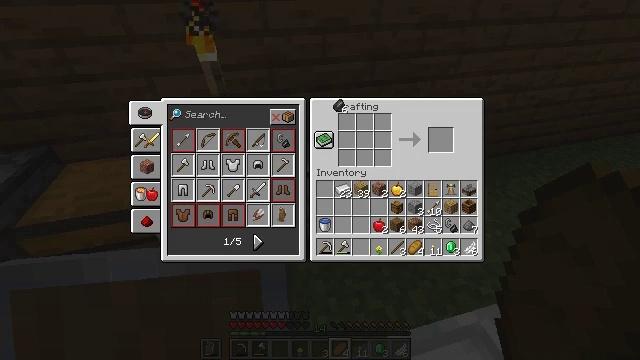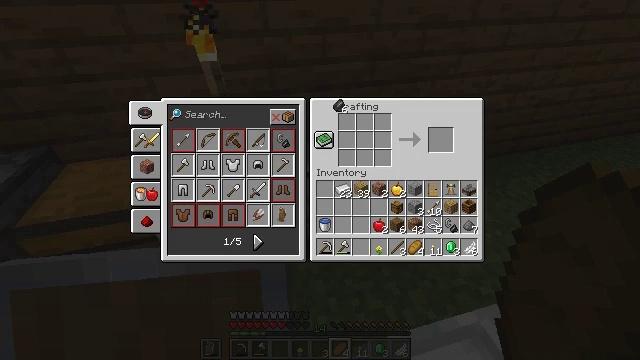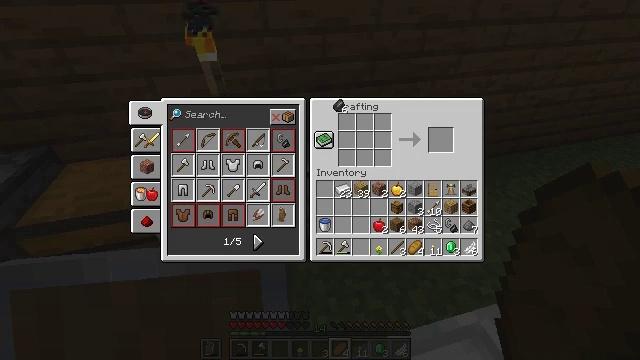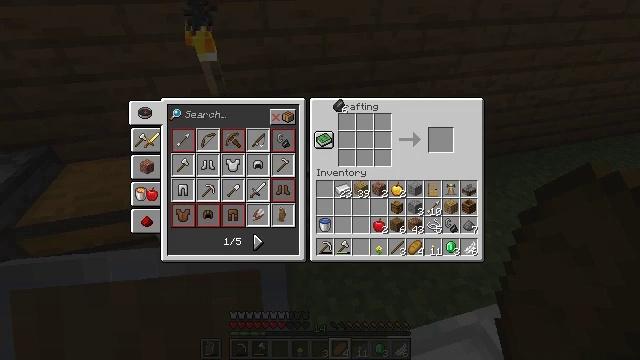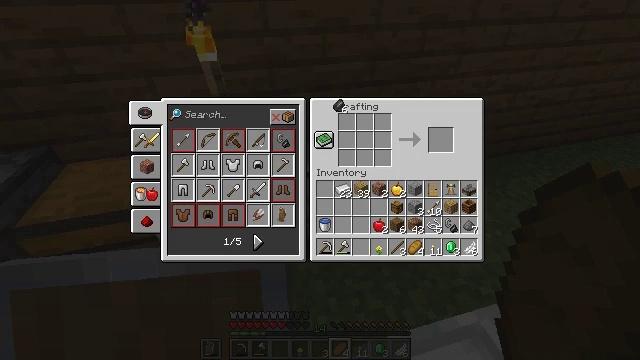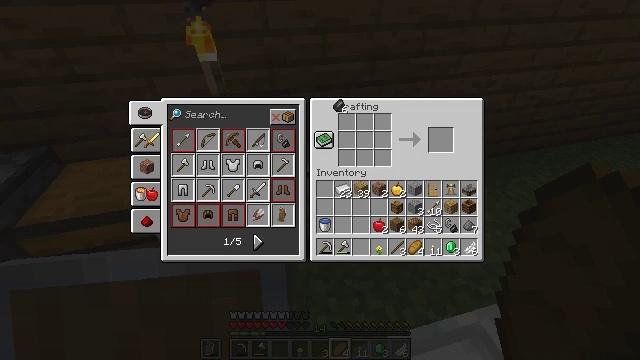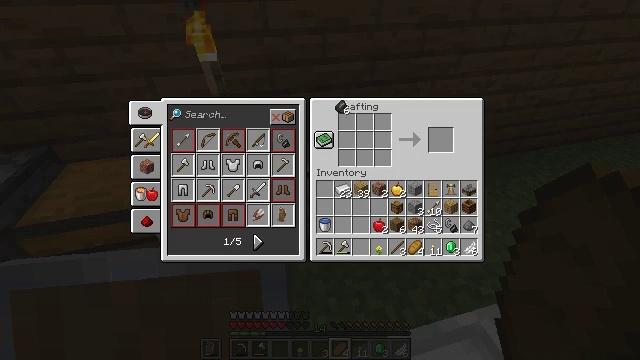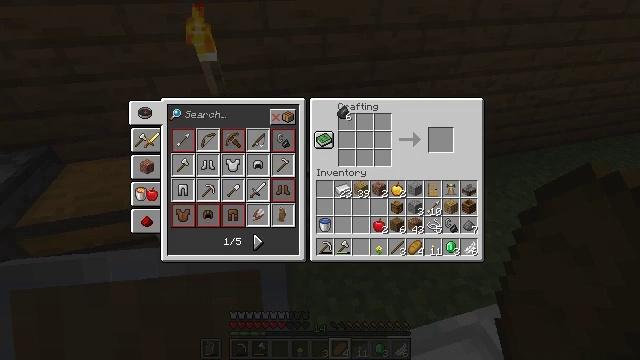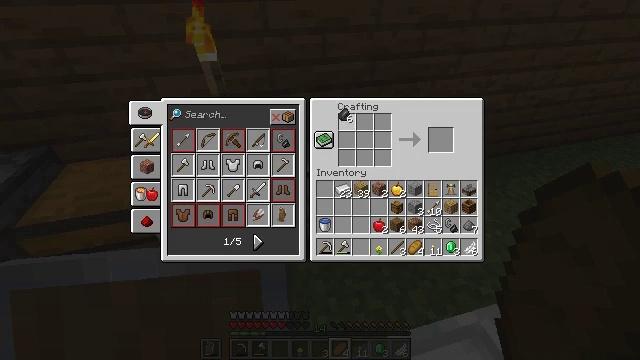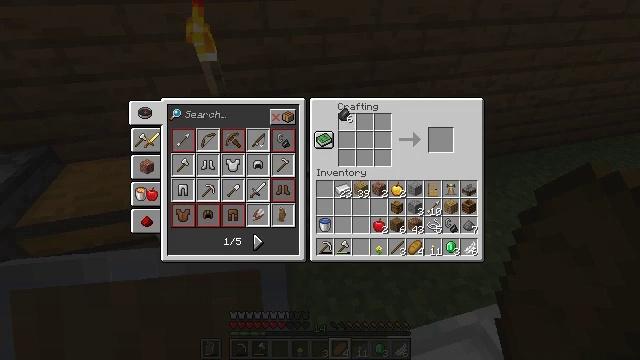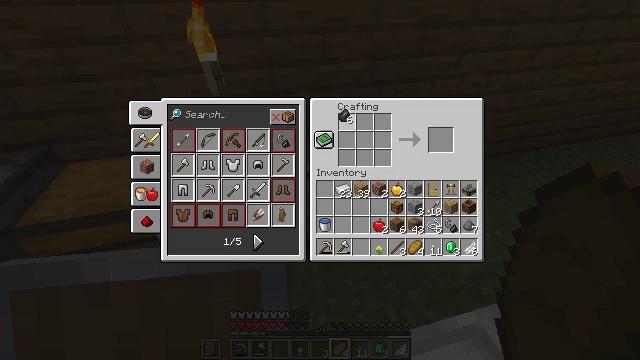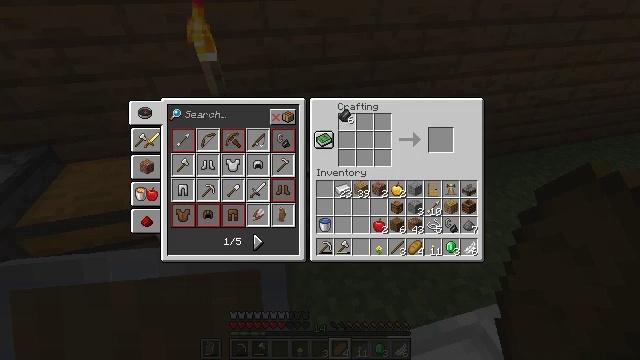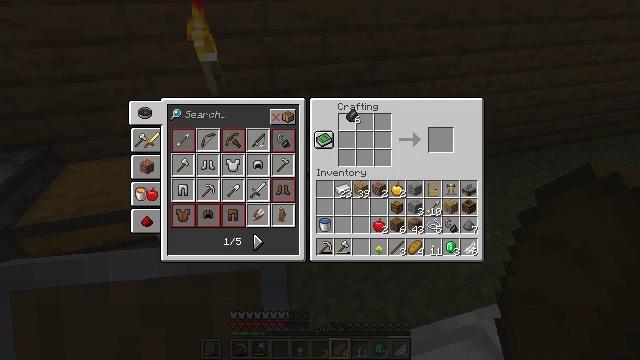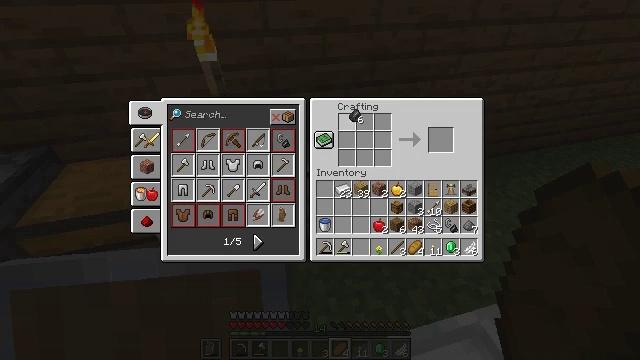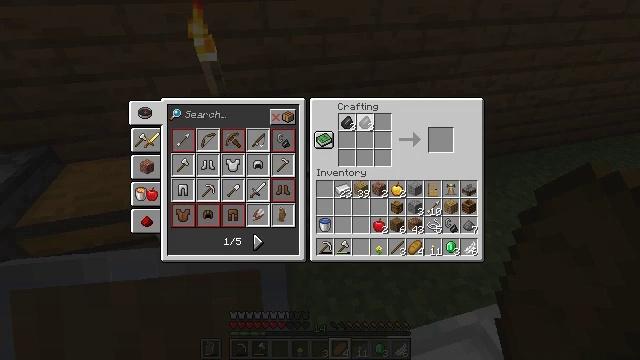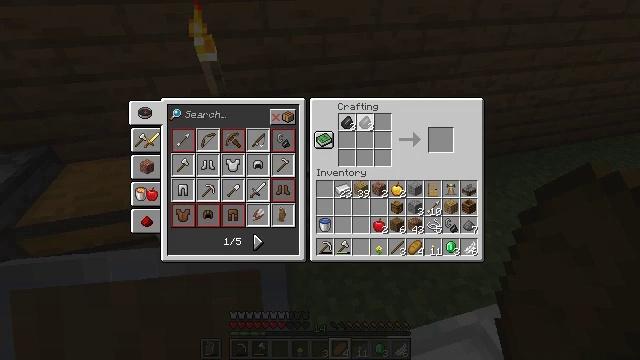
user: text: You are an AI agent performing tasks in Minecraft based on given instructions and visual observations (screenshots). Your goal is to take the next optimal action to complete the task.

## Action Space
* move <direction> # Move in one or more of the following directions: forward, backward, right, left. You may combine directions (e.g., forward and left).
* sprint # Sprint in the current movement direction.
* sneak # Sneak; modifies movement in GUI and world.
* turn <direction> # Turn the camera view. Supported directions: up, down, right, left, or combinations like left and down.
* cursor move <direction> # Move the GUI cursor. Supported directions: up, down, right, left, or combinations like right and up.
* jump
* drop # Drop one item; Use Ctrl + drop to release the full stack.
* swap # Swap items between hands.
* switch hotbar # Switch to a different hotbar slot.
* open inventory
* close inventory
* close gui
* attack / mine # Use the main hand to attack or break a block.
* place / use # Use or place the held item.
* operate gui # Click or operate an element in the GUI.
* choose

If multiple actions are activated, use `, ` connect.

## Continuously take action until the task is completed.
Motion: motion action
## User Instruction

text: Use the crafting table to make a fletching table.
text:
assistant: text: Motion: no_op
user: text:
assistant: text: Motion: no_op
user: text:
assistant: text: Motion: no_op
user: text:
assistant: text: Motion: no_op
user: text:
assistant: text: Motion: no_op
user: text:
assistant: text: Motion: no_op
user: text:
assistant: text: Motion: no_op
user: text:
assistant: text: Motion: no_op
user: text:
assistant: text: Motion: no_op
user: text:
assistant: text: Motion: operate gui
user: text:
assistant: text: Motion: operate gui
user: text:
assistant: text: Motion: operate gui
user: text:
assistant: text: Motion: operate gui
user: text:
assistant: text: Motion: operate gui
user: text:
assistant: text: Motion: operate gui
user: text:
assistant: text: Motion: operate gui
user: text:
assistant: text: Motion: operate gui
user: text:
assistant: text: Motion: operate gui
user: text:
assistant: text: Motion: no_op
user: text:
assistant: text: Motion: no_op
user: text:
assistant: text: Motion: cursor move down
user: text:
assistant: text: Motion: cursor move down
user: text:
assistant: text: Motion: cursor move down
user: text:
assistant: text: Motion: no_op
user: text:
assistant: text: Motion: no_op
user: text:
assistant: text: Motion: cursor move down
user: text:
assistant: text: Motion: no_op
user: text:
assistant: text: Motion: no_op
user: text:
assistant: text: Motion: no_op
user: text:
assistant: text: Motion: operate gui